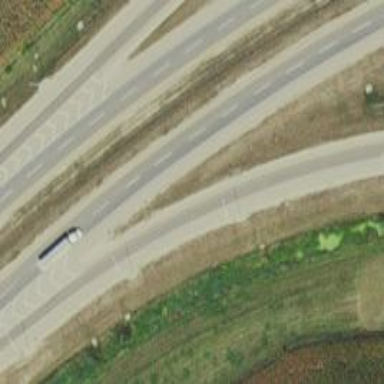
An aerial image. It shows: View of motorway.